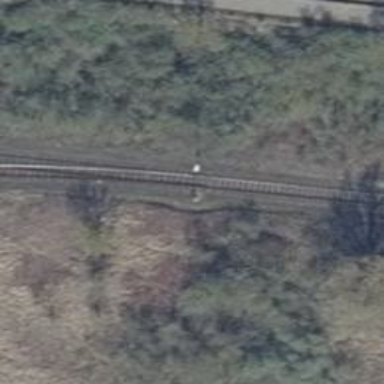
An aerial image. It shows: Railway switch.